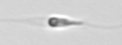
Label: flagellate_morphotype3